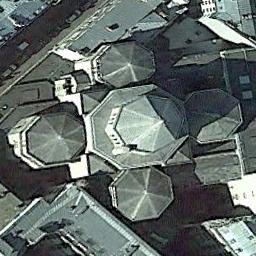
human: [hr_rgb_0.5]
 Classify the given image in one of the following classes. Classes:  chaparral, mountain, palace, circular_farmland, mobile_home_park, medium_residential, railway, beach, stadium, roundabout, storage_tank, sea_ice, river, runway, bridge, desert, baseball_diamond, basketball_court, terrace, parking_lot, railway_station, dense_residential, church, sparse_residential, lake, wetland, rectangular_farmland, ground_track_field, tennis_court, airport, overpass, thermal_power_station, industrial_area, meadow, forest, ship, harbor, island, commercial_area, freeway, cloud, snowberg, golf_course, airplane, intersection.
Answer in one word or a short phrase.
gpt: church